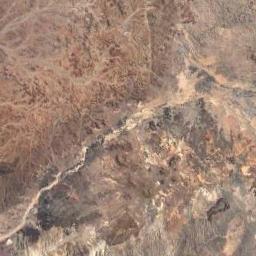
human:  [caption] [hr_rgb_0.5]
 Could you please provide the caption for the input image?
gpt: The mountain is full of yellow soil .

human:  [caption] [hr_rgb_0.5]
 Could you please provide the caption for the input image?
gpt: The vegetation coverage of the mountains is low .

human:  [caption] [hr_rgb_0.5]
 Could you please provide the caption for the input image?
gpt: The mountain has a rugged surface and its rocks are red .

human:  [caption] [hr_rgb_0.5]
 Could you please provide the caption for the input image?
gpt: There are many stones on the mountain .

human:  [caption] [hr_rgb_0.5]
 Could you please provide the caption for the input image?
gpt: There are some rocks on the brown mountain .